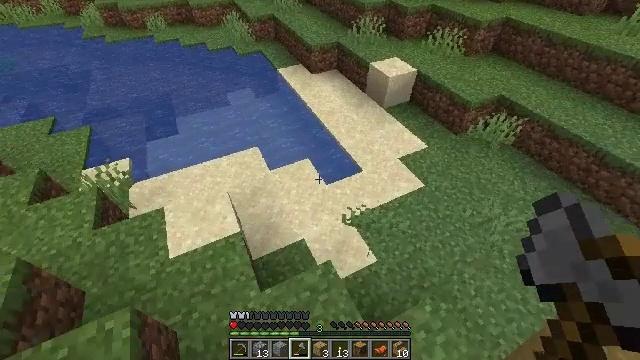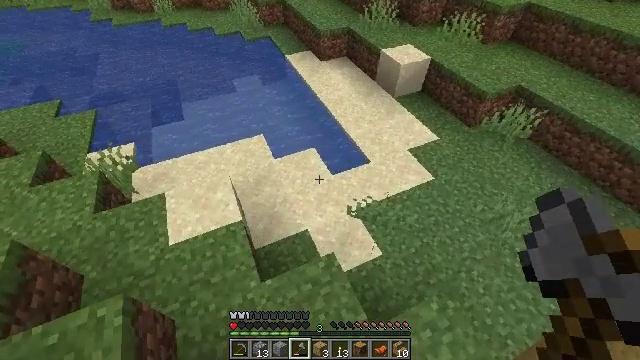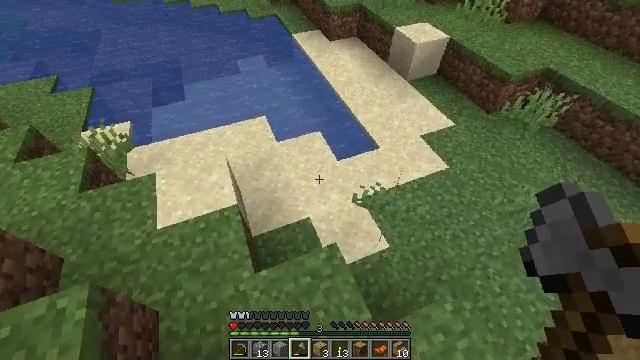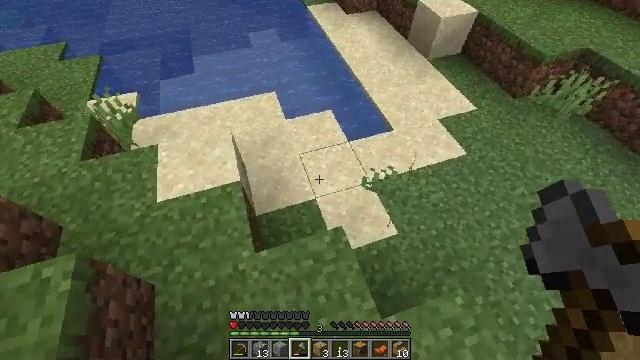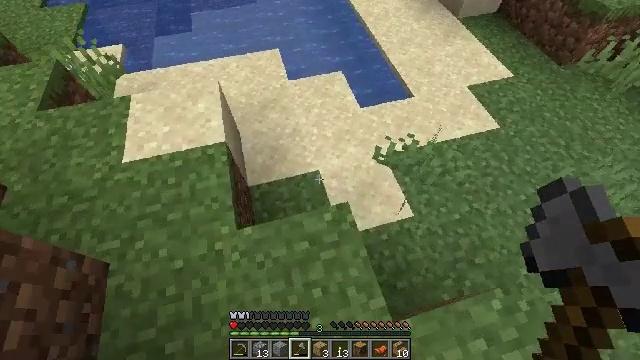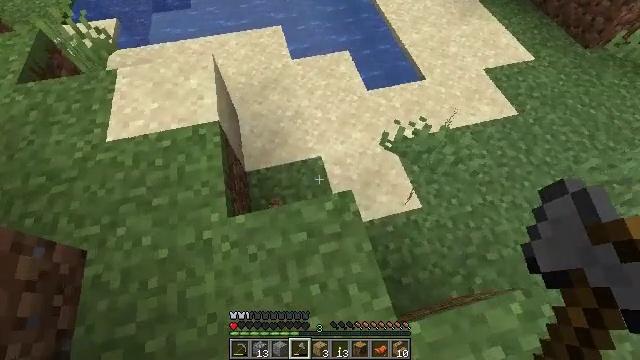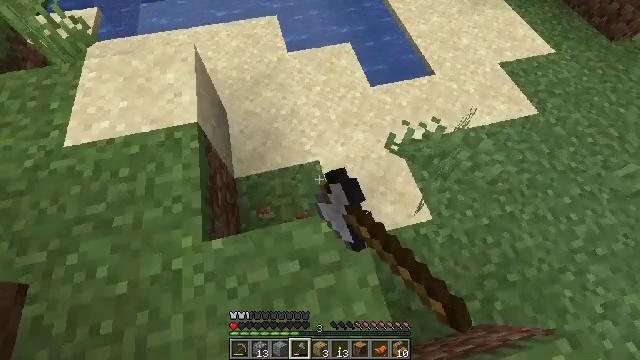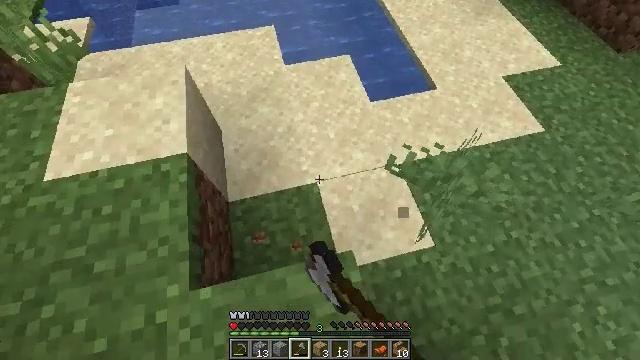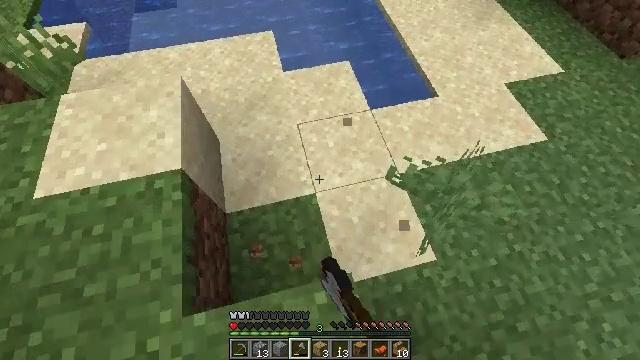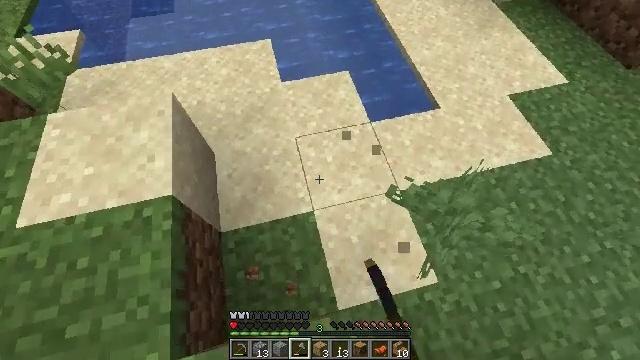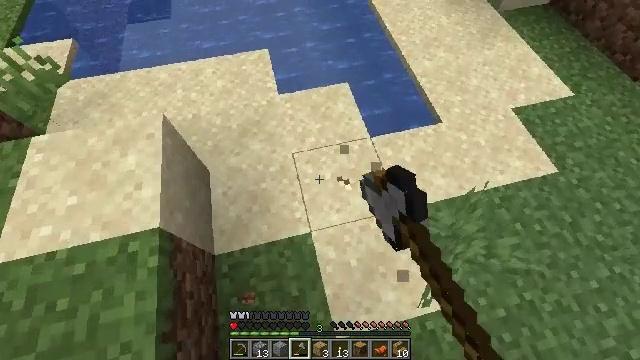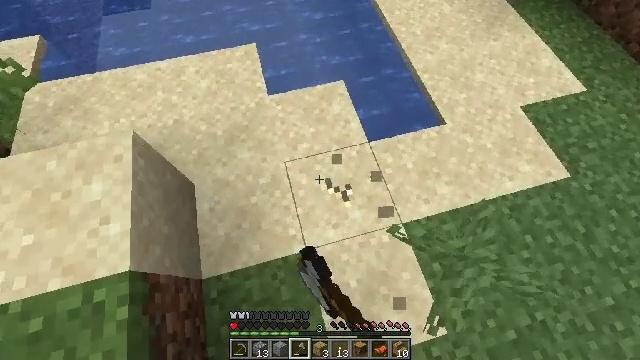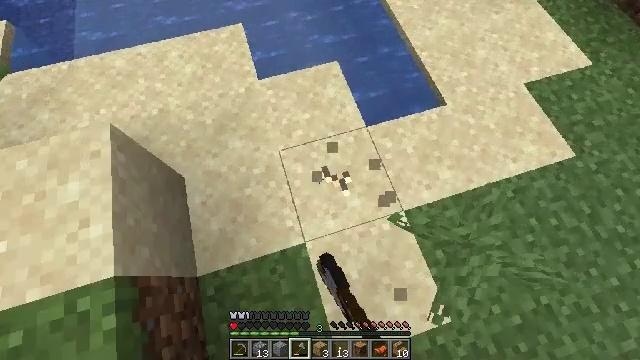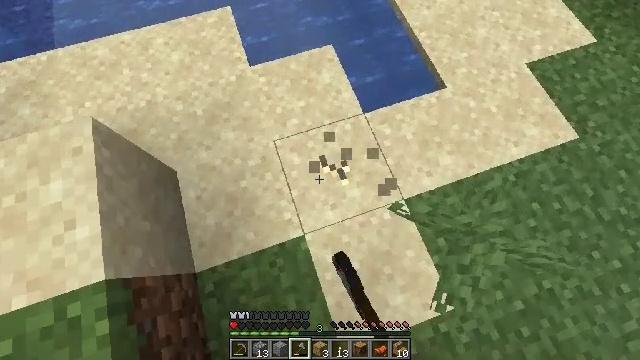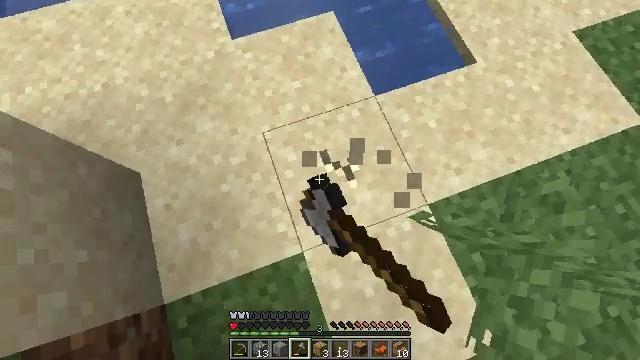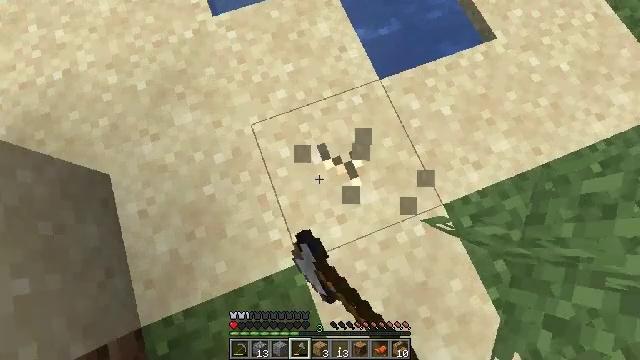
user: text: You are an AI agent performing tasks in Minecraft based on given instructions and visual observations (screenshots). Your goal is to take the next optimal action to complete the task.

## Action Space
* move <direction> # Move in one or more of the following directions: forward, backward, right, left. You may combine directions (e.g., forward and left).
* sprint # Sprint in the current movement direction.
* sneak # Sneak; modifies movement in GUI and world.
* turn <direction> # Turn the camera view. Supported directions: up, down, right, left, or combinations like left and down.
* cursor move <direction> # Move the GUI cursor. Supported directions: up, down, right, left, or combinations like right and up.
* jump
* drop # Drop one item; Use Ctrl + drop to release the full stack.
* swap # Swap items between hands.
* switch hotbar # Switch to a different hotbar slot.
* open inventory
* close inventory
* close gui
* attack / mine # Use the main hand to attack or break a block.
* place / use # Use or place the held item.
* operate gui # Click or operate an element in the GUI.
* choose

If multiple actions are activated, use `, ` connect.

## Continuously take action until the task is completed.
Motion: motion action
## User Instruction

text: Mine sand by the water.
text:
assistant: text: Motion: move forward, turn left and down
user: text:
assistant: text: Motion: move forward, turn left and down
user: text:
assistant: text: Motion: move forward, turn left and down
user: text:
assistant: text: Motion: move forward, turn left and down
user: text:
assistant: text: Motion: move forward, turn left and down, attack / mine
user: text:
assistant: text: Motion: move forward, attack / mine
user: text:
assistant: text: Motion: move forward, attack / mine
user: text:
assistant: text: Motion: move forward, attack / mine
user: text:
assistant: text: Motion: move forward, attack / mine
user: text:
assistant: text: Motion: move forward, attack / mine
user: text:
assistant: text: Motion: move forward, turn right and down, attack / mine
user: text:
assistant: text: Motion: move forward, turn right and down, attack / mine
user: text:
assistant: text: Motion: move forward, turn right and down, attack / mine
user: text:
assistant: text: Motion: move forward, turn down, attack / mine
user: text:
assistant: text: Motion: turn right and down, attack / mine
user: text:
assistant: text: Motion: attack / mine
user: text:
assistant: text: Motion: attack / mine
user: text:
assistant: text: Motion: attack / mine
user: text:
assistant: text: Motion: attack / mine
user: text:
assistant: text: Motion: attack / mine
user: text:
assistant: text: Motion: attack / mine
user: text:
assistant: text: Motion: attack / mine
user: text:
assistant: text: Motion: turn right and down, attack / mine
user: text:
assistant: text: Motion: turn right and down, attack / mine
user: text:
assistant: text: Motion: turn right, attack / mine
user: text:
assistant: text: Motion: turn right, attack / mine
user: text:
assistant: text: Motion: turn right, attack / mine
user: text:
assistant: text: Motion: turn right, attack / mine
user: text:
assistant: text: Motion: turn right, attack / mine
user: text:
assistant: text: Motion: turn right and up, attack / mine